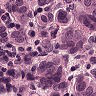
Metastatic tissue present: yes